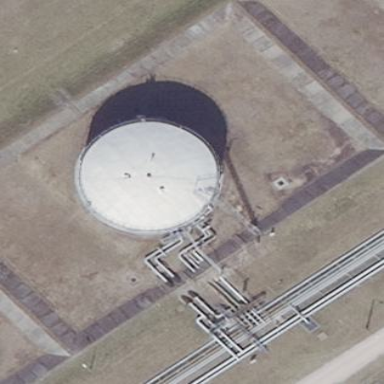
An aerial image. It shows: Storage tank created as man-made structure.